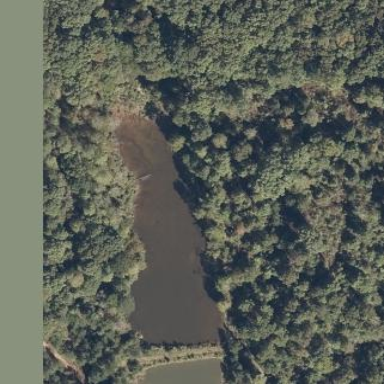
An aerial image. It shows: Pond with natural water.